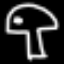
Label: mushroom